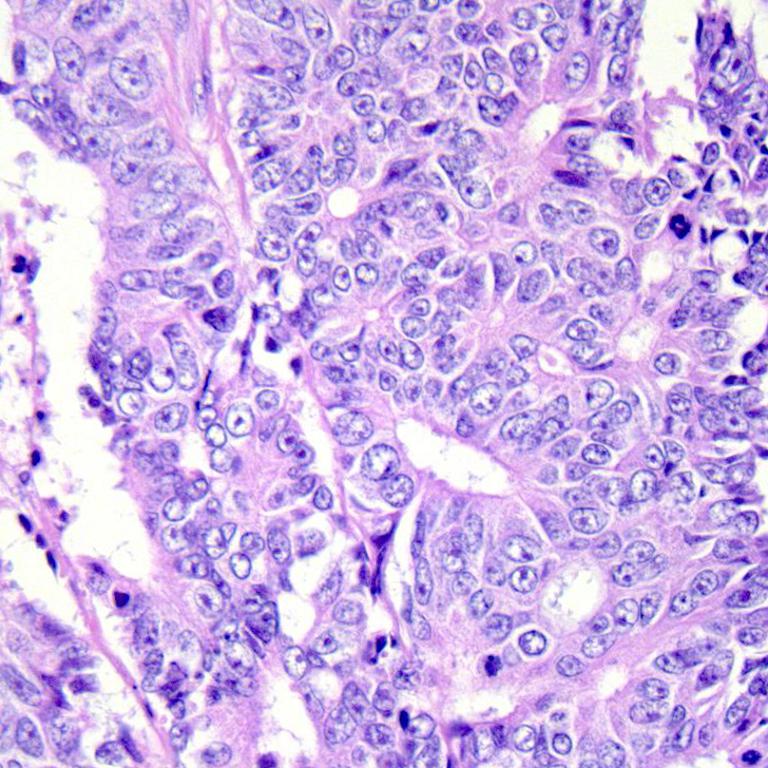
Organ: colon
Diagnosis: adenocarcinomas